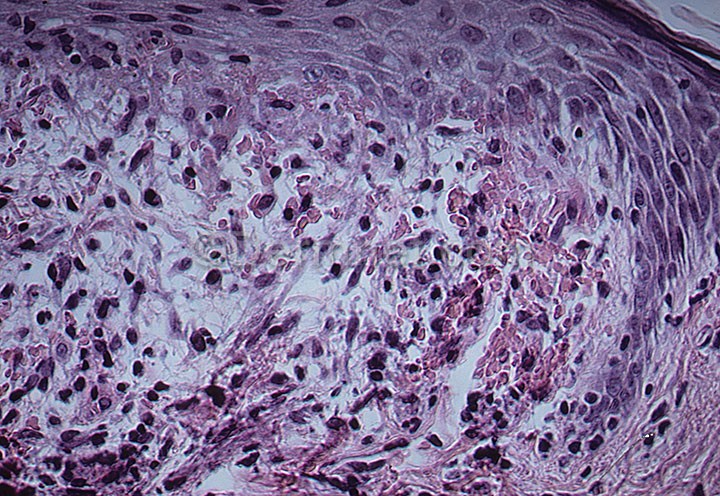
Disease: Psoriasis pictures Lichen Planus and related diseases